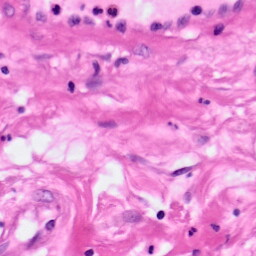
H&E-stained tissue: Pancreatic